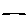
Label: line